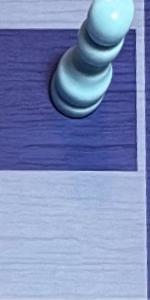
Label: Empty